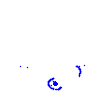
Particle: electron